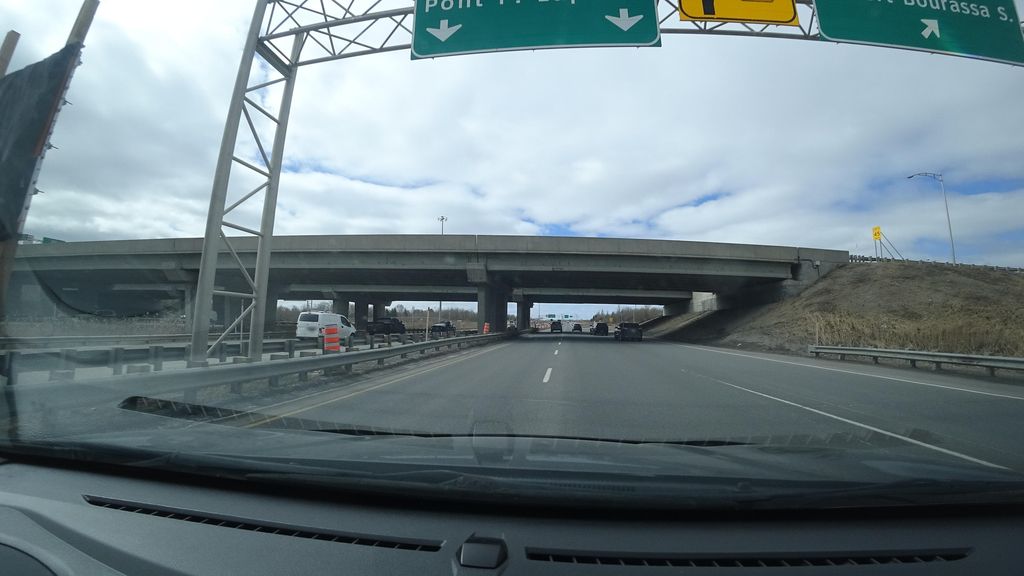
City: quebec_city